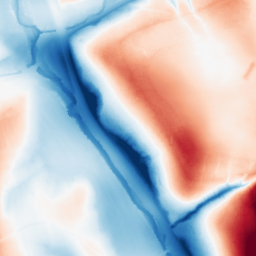
Category: classical
Decomposition family: gaussian_anisotropic
Decomposition parameters: sigma_x: 50
sigma_y: 5
Upsampling method: lanczos
Upsampling parameters: scale: 4
Upsampling scale: 4